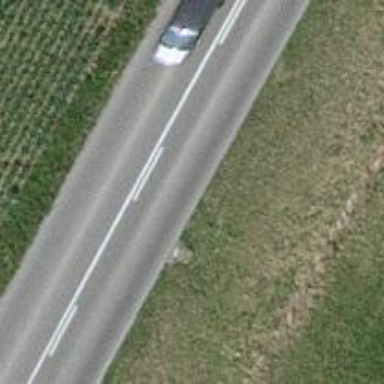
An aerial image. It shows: Secondary road with asphalt surface.